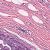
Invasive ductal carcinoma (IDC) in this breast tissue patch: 1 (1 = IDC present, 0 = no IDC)